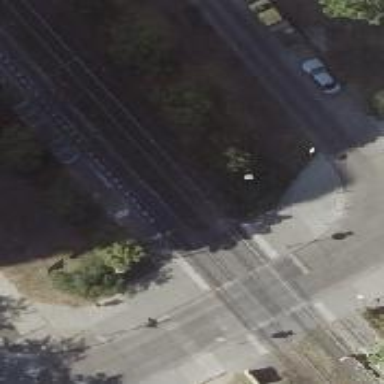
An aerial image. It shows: Uncontrolled tram crossing.